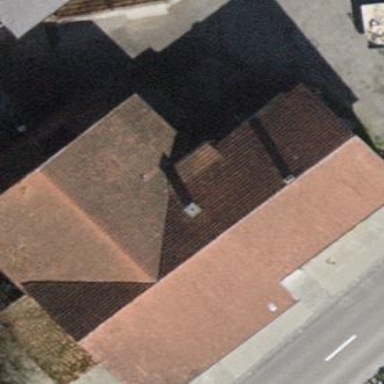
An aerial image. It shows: Building with tile roof.